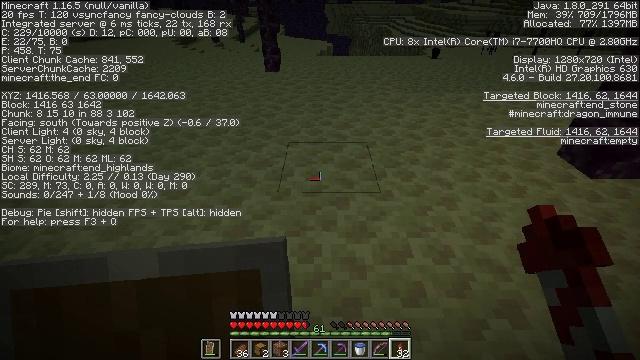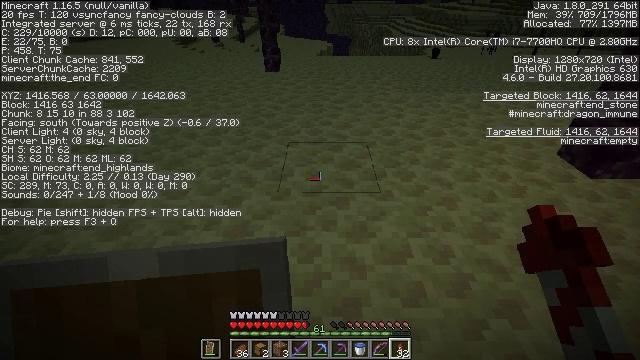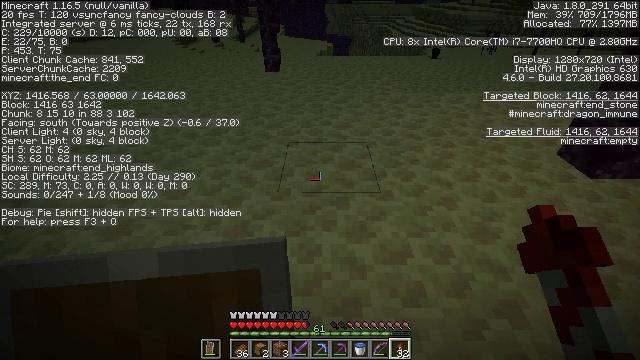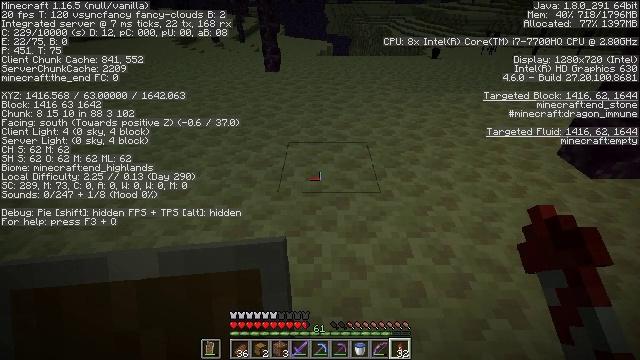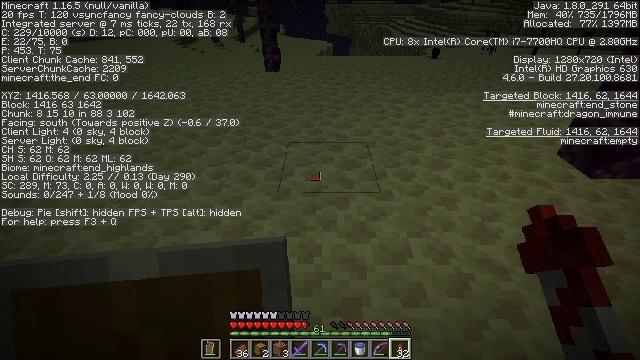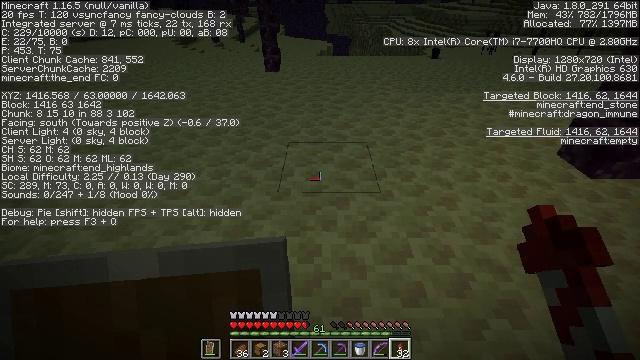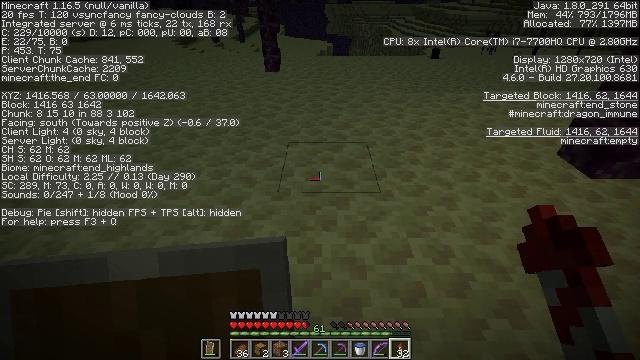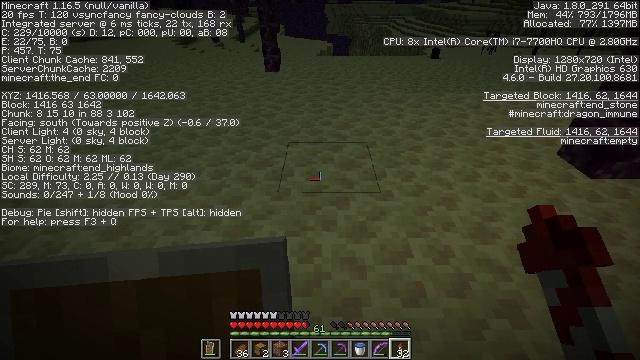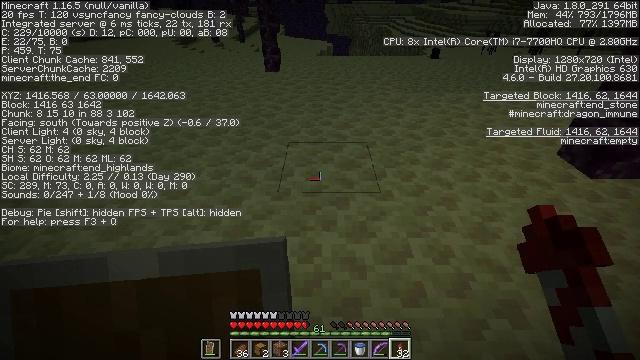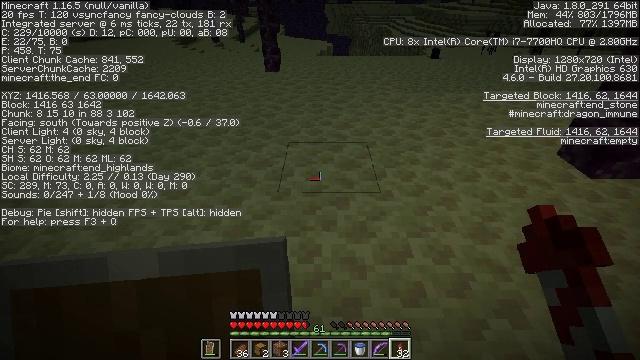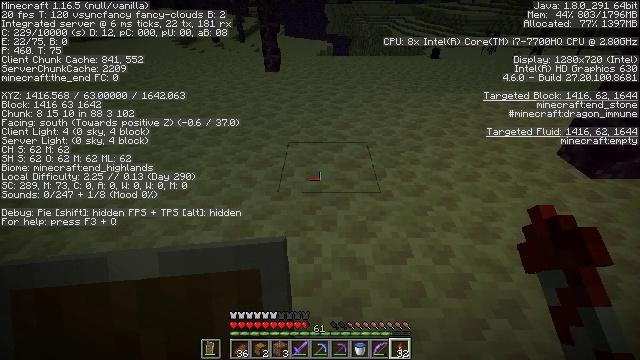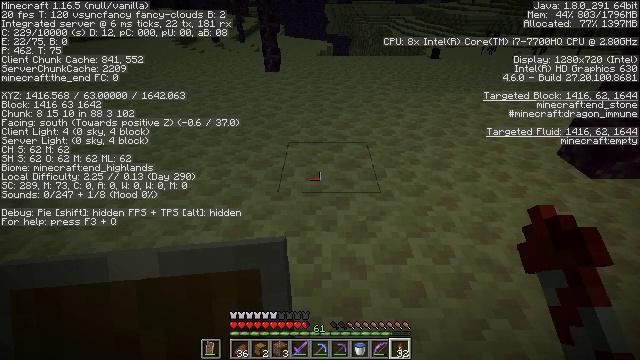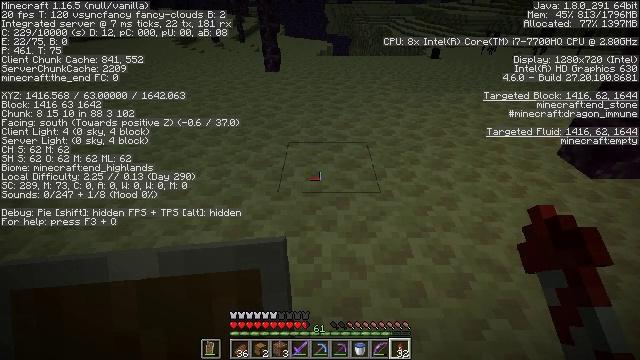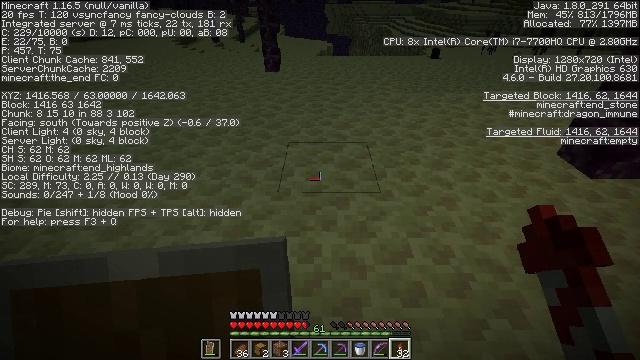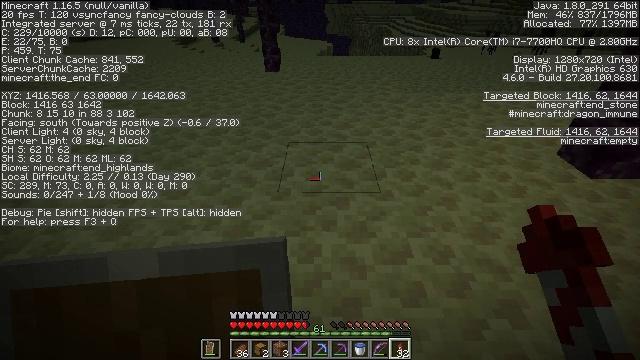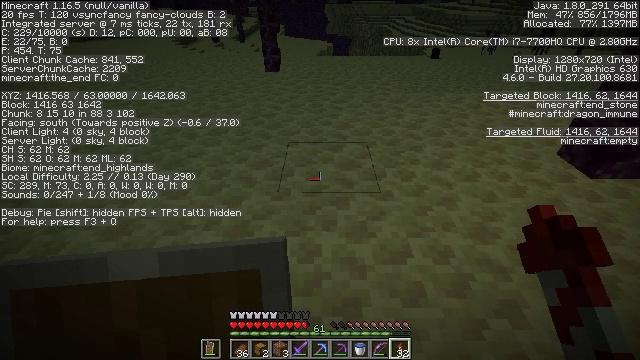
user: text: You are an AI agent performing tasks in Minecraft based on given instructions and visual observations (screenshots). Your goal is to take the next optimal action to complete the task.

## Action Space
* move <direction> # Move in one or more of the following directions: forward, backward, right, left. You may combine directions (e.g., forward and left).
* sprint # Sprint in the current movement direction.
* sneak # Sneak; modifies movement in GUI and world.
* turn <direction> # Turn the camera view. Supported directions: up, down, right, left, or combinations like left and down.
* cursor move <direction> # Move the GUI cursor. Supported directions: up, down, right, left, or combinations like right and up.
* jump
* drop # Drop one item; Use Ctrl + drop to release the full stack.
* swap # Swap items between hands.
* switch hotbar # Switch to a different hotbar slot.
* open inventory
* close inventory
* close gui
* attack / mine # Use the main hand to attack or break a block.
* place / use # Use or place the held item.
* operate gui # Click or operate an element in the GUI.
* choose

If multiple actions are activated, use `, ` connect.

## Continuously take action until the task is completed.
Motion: motion action
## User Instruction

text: Destroy the end rod to pick it up.
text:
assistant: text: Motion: no_op
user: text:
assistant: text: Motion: no_op
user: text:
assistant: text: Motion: no_op
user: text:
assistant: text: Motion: no_op
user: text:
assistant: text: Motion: no_op
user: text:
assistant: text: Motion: no_op
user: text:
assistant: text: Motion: no_op
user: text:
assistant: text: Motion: no_op
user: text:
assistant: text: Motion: no_op
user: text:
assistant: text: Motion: no_op
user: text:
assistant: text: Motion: no_op
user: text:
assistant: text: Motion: no_op
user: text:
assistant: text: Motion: no_op
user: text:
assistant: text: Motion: no_op
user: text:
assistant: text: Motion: no_op
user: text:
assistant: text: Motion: no_op
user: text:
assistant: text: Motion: no_op
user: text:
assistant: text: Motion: move forward
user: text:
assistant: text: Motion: move forward
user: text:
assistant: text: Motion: move forward
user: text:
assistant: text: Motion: move forward
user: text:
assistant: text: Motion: move forward
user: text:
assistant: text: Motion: move forward
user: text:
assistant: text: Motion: move forward
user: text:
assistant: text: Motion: move forward
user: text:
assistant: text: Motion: move forward
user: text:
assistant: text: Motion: move forward
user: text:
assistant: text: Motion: move forward
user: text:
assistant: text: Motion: move forward
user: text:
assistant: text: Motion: move forward